Interaction volume radius: 10 \u00c5
Interaction volume height: 30 \u00c5
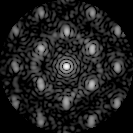
Disorder parameter: 0.4144